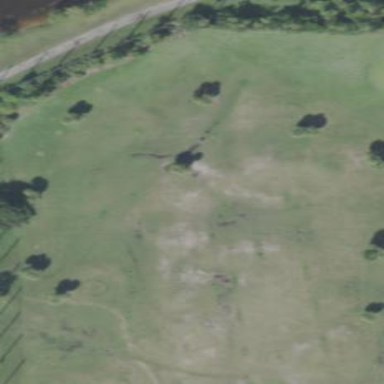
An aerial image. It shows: Grassy area used as driving range for golf.